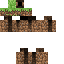
A female human skin with medium skin, wearing brown long hair dressed in a blue hoodie and brown pants, featuring a closed mouth.